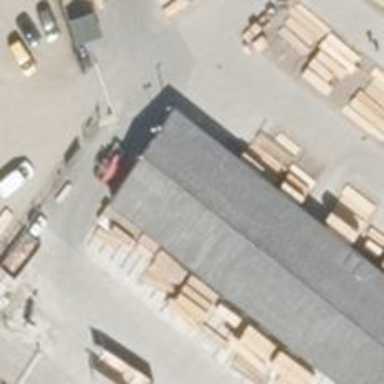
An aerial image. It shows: Trade shop.